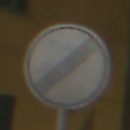
Verkehrszeichen: EndeSaemtlicherBegrenzungen
Umgebung: Outdoor, Urban
Tageszeit: Night
Wetter: PartlyCloudy
Licht: Artificial
Jahreszeit: NotSpecified
Kontrast: HighContrast